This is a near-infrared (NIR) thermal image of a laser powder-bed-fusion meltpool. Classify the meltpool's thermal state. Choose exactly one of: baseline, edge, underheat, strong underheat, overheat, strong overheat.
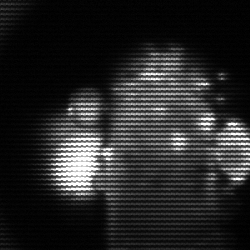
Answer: strong underheat